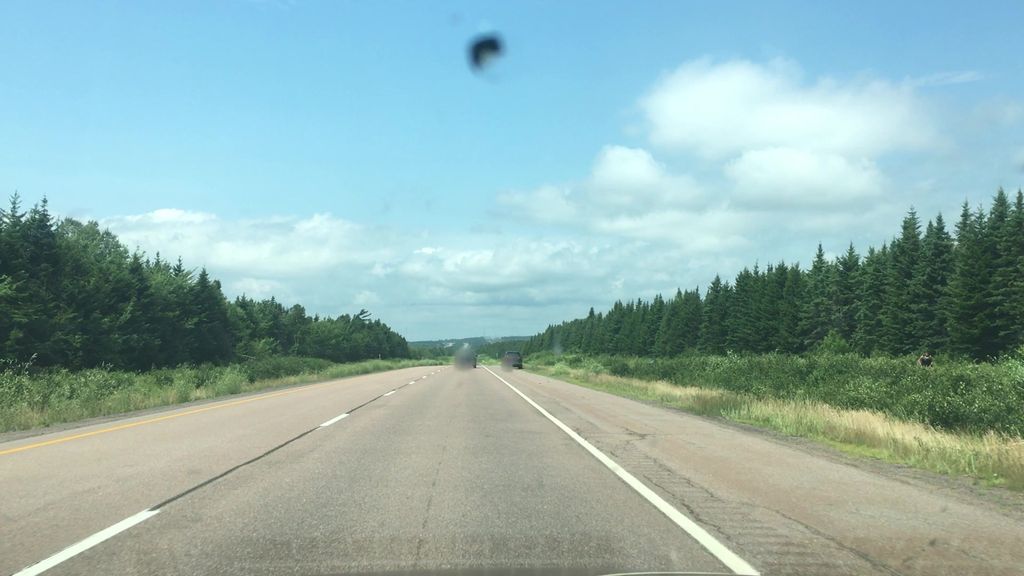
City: charlottetown